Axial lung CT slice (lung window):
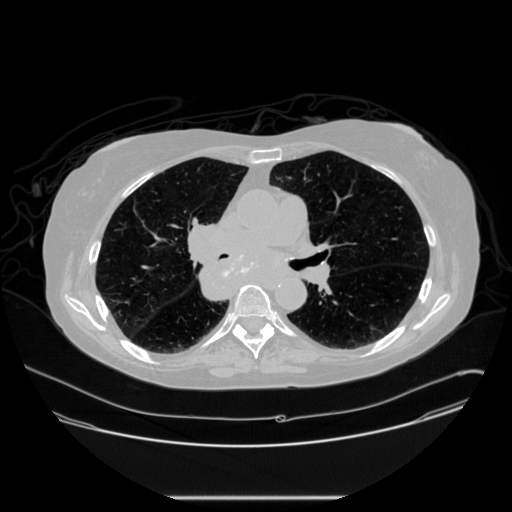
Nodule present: no